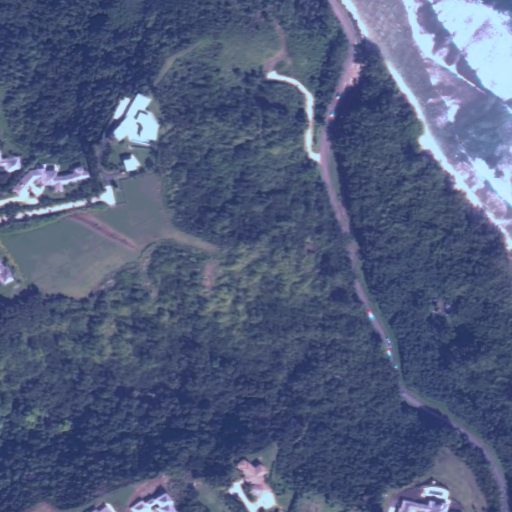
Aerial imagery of cliff(s) in Hawaii named Hanapai containing only unknown